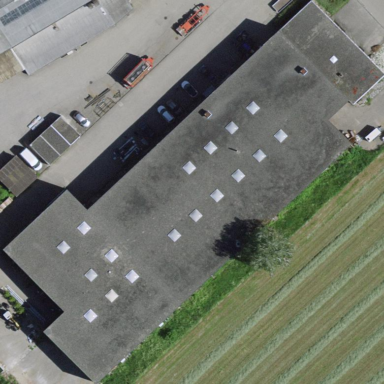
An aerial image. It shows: Industrial building.